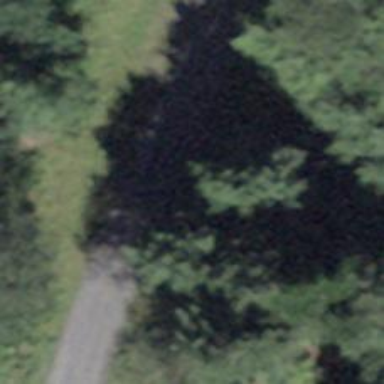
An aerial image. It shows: Unclassified road with asphalt surface. The road has grade1 tracktype.